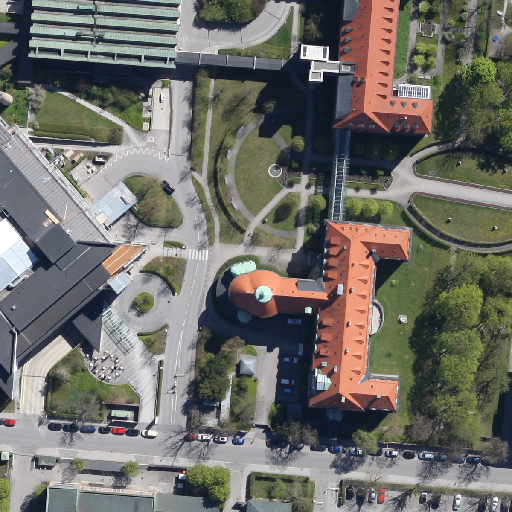
Referring expression: car in the parking area